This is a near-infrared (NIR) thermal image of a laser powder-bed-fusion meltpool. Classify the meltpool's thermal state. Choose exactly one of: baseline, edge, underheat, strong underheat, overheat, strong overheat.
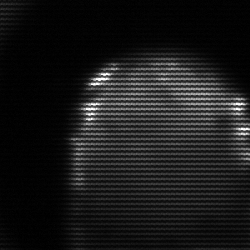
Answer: edge